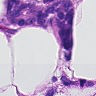
Metastatic tissue present: yes